Question: For some reason, the text has 0 width in the second row.

Code:
'''
public LinearLayout getView(int position, View convertView, ViewGroup parent){
LinearLayout rowView;
if(convertView==null){
rowView=(LinearLayout) mActivity.getLayoutInflater().inflate(R.layout.icon_list, null);
}else{!
rowView=(LinearLayout) convertView;
}
//Image view
ImageView imageView=(ImageView) rowView.findViewById(R.id.list_icon);
Pair<String,Bitmap> p=getItem(position);
imageView.setImageBitmap(p.second);
//Text view
TextView textView=(TextView) rowView.findViewById(R.id.list_text);
textView.setText("AAAA");
return rowView;
}
'''
XML:
'''
<?xml version="1.0" encoding="utf-8"?>
<LinearLayout xmlns:android="http://schemas.android.com/apk/res/android"
android:layout_width="fill_parent"
android:layout_height="20dip"
android:id="@+id/icon_list"
android:padding="6dip">
<ImageView android:id="@+id/list_icon"
android:layout_width="wrap_content"
android:layout_height="fill_parent"
android:layout_marginRight="6dip"
android:layout_gravity="left"/>
<TextView android:id="@+id/list_text"
android:layout_width="wrap_content"
android:layout_height="fill_parent"
android:gravity="center_vertical"/>
</LinearLayout>
'''
Before I had accidentally left in the line.
'''
android:src="@drawable/icon"
'''
I removed it, but the problem remains
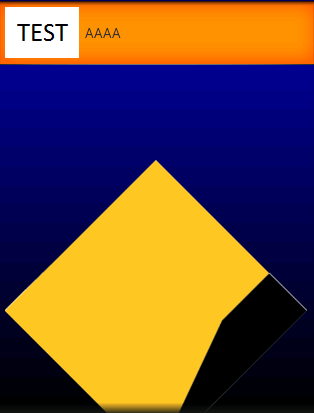
Answer: This isn't a very good answer, but it worked well enough. I set the 'layout_width' and 'layout_height' of Android '45dip'. This then caused everything to work properly. I still don't understand how it was allowed to ignore the 'android:layout_height="20dip"' for the section.